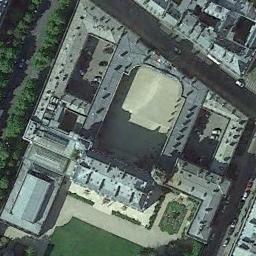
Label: palace